Question: I need to make mathematical conversion of input value (linear curve) to output value ("logarithm or exponential-like" curve) on MCU with limited resources (memory, clock speed).
But this question is more general C programming questions.
Let's say, we have two variables: 'uint8_t input' and 'uint8_t output'. Input values are '0-255'. Output values should be also '0-255', but changing not linear with input.
For example (input ==> output):
'''
0 ==> 0
1 ==> 1
10 ==> 1
100 ==> 10
200 ==> 75
250 ==> 225
255 ==> 255
'''
Let's say, I can do mathematical conversion, something like (in general) " 2^(input/32)-1 " and I can achieve something close to what I need. I tried:
'output = (pow(2, (input/32)))-1'
But, according to limitation of 'uint8_t' type variables, I'll get output with powers of 2: 1, 2, 4... up to 128 (minus 1) with no smooth transitions between them:
'''
0 ==> 0
1 ==> 0
10 ==> 0
100 ==> 7
200 ==> 63
250 ==> 127
255 ==> 127
'''
Also I prefer not to use 'pow()', because of limited MCU resources.
I can achieve required result with the use of table in memory, but (again) it will cost 256 bytes of ROM, what is not acceptable. Also I can use smaller table and make an approximation, but...
May be there is some other ways to achieve this result in mathematical way, remaining inside 'uint8-uint32' arithmetic on low resources MCU?
EDIT: The "correct" formula and numbers doesn't exist. Output numbers could vary. At "input=0" ==> "output=0", at "input=255" ==> "output=255". The requirement: smallest and fastest compiled code. The expected result should be close to this graph (in uint8_t):
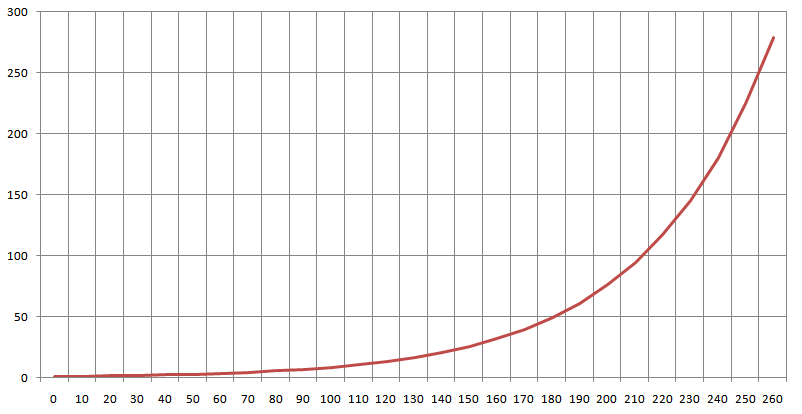
Answer: > Let's say, I can do mathematical conversion, something like (in general) " 2^(input/32)-1 " and I can achieve something close to what I need.
You can get an approximation of '2^(input/32)' by using the remainder to do a linear interpolation. Assuming 'input' is an integer, you can calculate the equivalent of '(1 + (input%32)/32.0) * pow(2, input/32)' using simple 8-bit calculations:
'''
uint8_t f(uint8_t input) {
uint8_t t = (input & 31) + 32;
uint8_t u = input >> 5;
return u < 5 ? t >> (5 - u) : t << (u - 5);
}
'''
This will give you a linear interpolation between the powers of two, that looks like this:
<URL>
(math background)
We want to approximate function 'f(input) = pow(2.0, input/32.0)' that requires floating point operations with only integer operations. Obvious approach is to split range '0-255' into sub-ranges of size 32 and use the values at '0, 32, 64, 96, 128, 160, 192' which can be calculated using only integers and then do simple <URL>'. Using linear interpolation we get following approximation:
'''
f_approx(input) = [f(32*(u+1))*(input - 32*u) + f(32*u)*(32*(u+1) - input)]/32
'''
Now let's simplify it:
'''
f_approx(input) = [2^(u+1)*(input - 32*u) + 2^u*(32 - (input - 32*u))]/32
f_approx(input) = 2^u*[2*(input - 32*u) + 32 - (input - 32*u)]/32
f_approx(input) = 2^u*[(input - 32*u) + 32]/2^5
f_approx(input) = [(input - 32*u) + 32]*2^(u-5)
'''
Now if we notice that '32' is a power of '2' we can see that '(input - 32*u)' which is the same as 'input % 32' can also be calculated as 'input & 31'. Thus
'''
f_approx(input) = t*2^(u-5)
'''
and the ternary if in the 'return' just handles the sign of 'u-5' to calculate power of 2 using shifts.